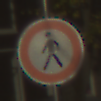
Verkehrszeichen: VerbotFussgaenger
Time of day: SunriseSunset
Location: Outdoor (Urban)
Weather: PartlyCloudy
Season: Autumn
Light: Natural